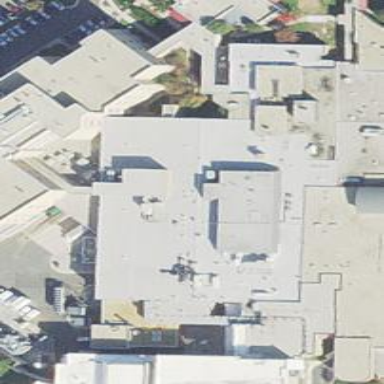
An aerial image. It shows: Hospital building.